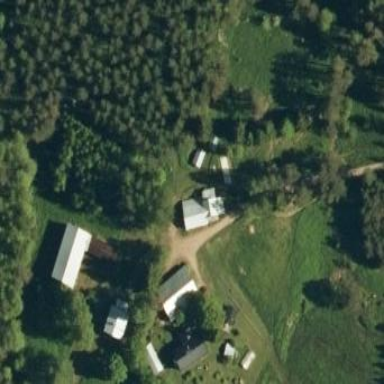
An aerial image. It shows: Farmyard area.